Breast ultrasound image
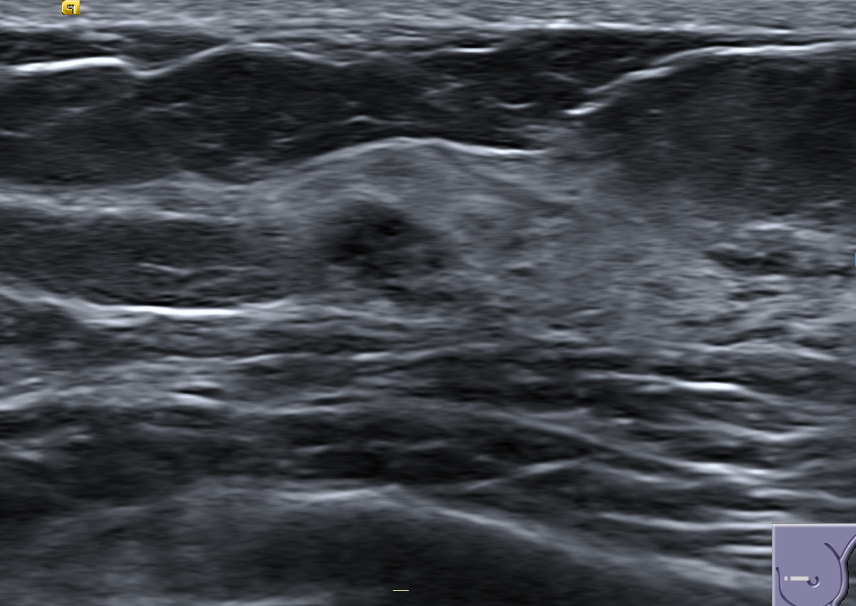
Diagnosis: malignant